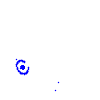
Particle: pion